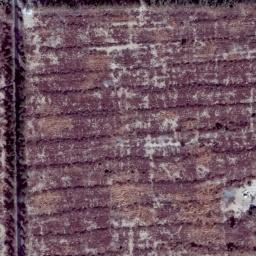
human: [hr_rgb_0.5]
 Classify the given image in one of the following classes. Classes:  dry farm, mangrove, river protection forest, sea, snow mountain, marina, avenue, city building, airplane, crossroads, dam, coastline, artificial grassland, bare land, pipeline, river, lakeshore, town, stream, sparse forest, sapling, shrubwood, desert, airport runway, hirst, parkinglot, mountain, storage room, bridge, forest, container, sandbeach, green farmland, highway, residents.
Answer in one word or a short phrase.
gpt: dry farm